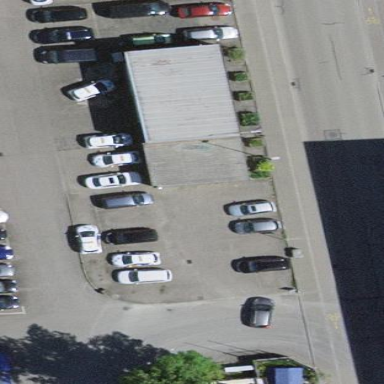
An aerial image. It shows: Building housing car repair shop.